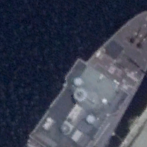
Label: combat